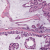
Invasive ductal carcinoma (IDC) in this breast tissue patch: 1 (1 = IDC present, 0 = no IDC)